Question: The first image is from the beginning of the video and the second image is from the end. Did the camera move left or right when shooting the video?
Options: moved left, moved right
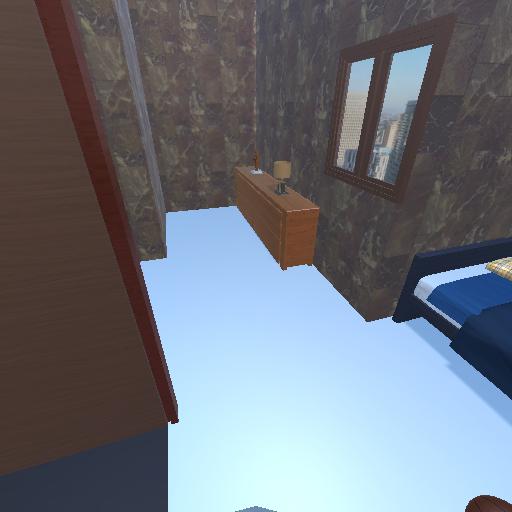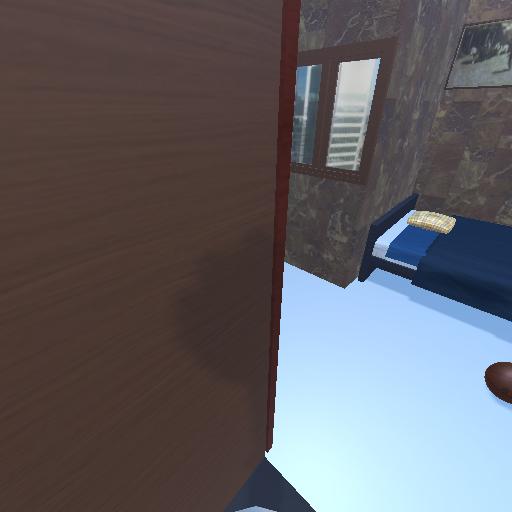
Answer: moved left